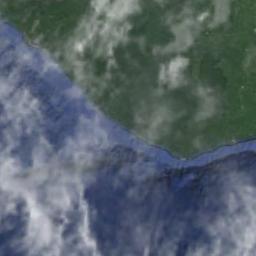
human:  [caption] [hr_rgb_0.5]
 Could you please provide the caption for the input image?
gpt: A thin cloud floats on the sea .

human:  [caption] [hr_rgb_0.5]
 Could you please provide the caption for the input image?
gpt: The white cloud is above green land and blue sea .

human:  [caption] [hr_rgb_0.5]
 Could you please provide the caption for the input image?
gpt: The stratus clouds are located above the sea and the land covered by dense vegetation and a island is at sea .

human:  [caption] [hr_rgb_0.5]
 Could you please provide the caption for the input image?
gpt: Light white clouds floating on green land and blue sea .

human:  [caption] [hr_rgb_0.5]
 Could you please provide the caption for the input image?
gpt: There are slices of sparse clouds over a coast .